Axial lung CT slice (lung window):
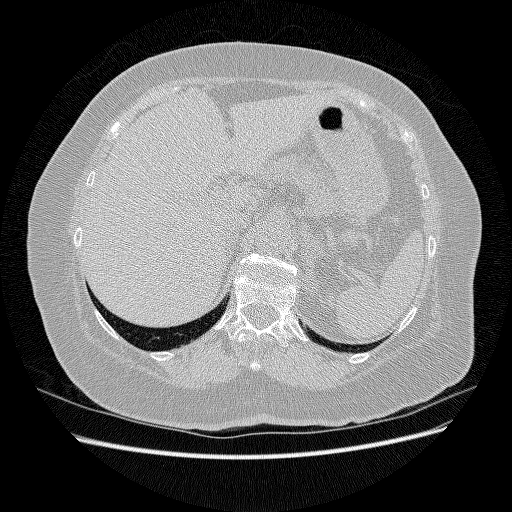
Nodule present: no